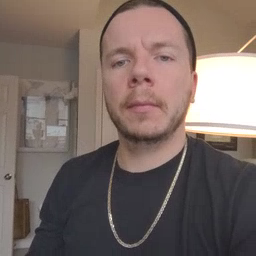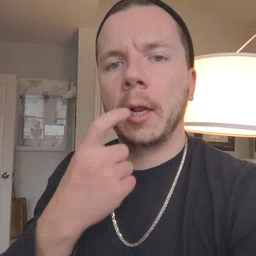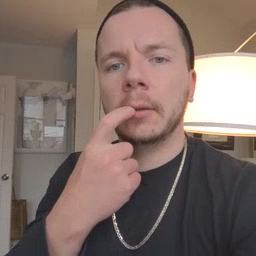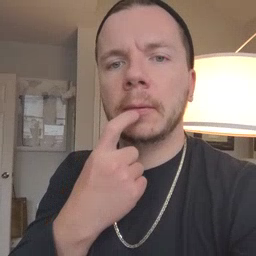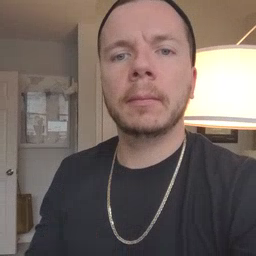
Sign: glasswindow